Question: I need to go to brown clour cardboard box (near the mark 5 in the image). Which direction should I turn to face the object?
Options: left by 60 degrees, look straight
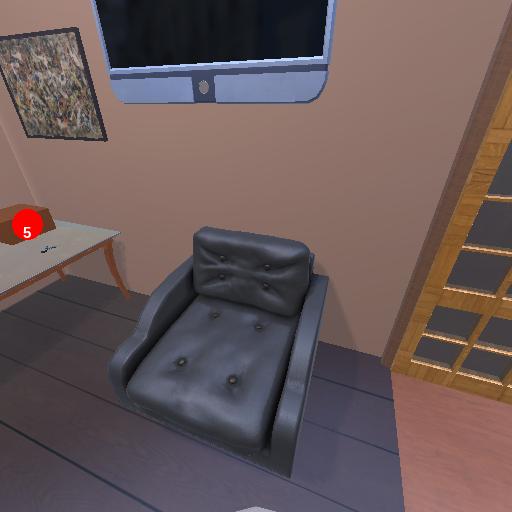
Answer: left by 60 degrees